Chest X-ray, PA view. Patient: 67 years old, sex F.
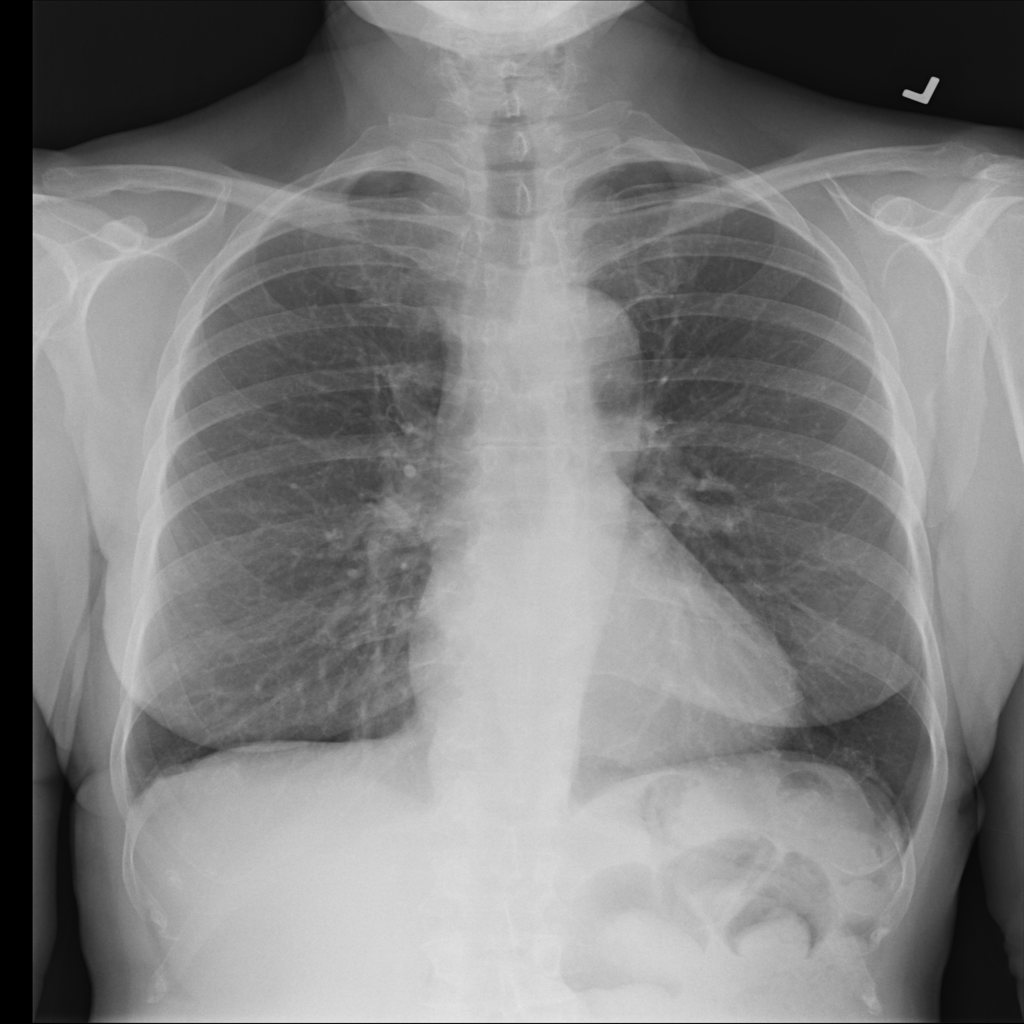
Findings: No Finding